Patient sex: M
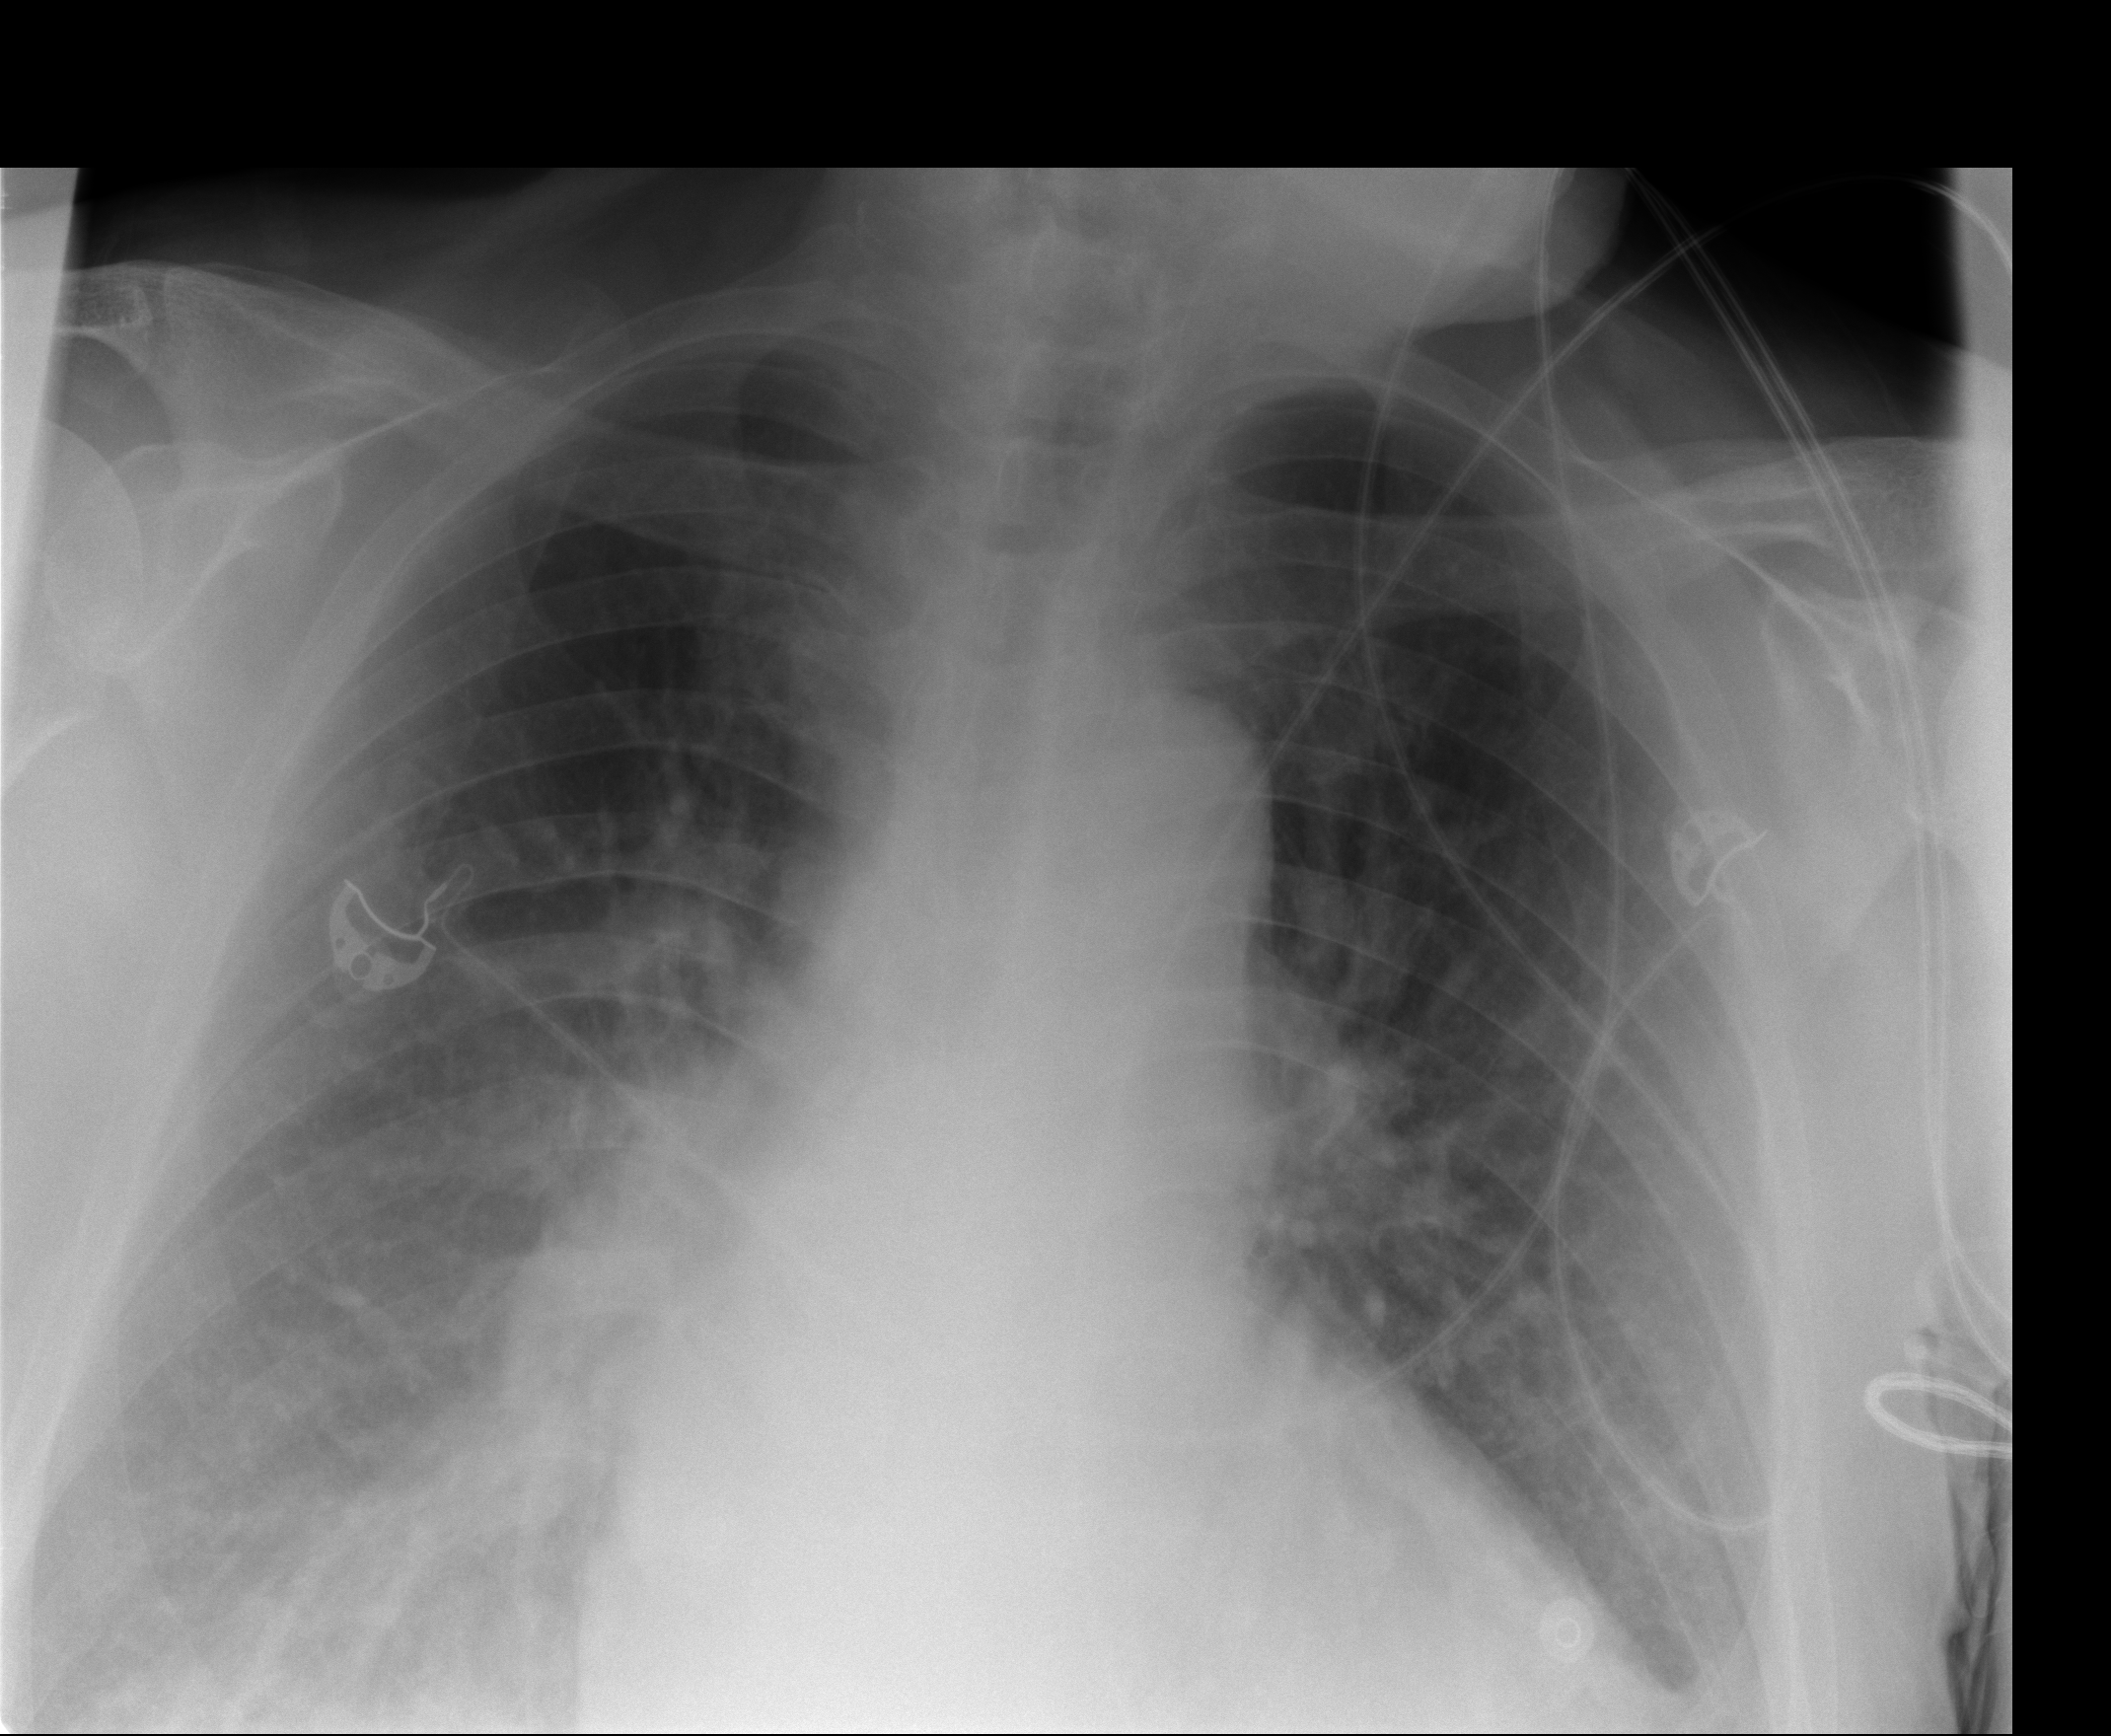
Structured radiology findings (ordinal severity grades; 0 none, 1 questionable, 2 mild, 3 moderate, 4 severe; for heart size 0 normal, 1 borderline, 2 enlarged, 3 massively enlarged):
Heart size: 3
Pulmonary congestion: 2
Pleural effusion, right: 1
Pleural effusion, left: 1
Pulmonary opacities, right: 3
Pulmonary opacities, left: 1
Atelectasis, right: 2
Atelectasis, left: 1